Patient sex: M
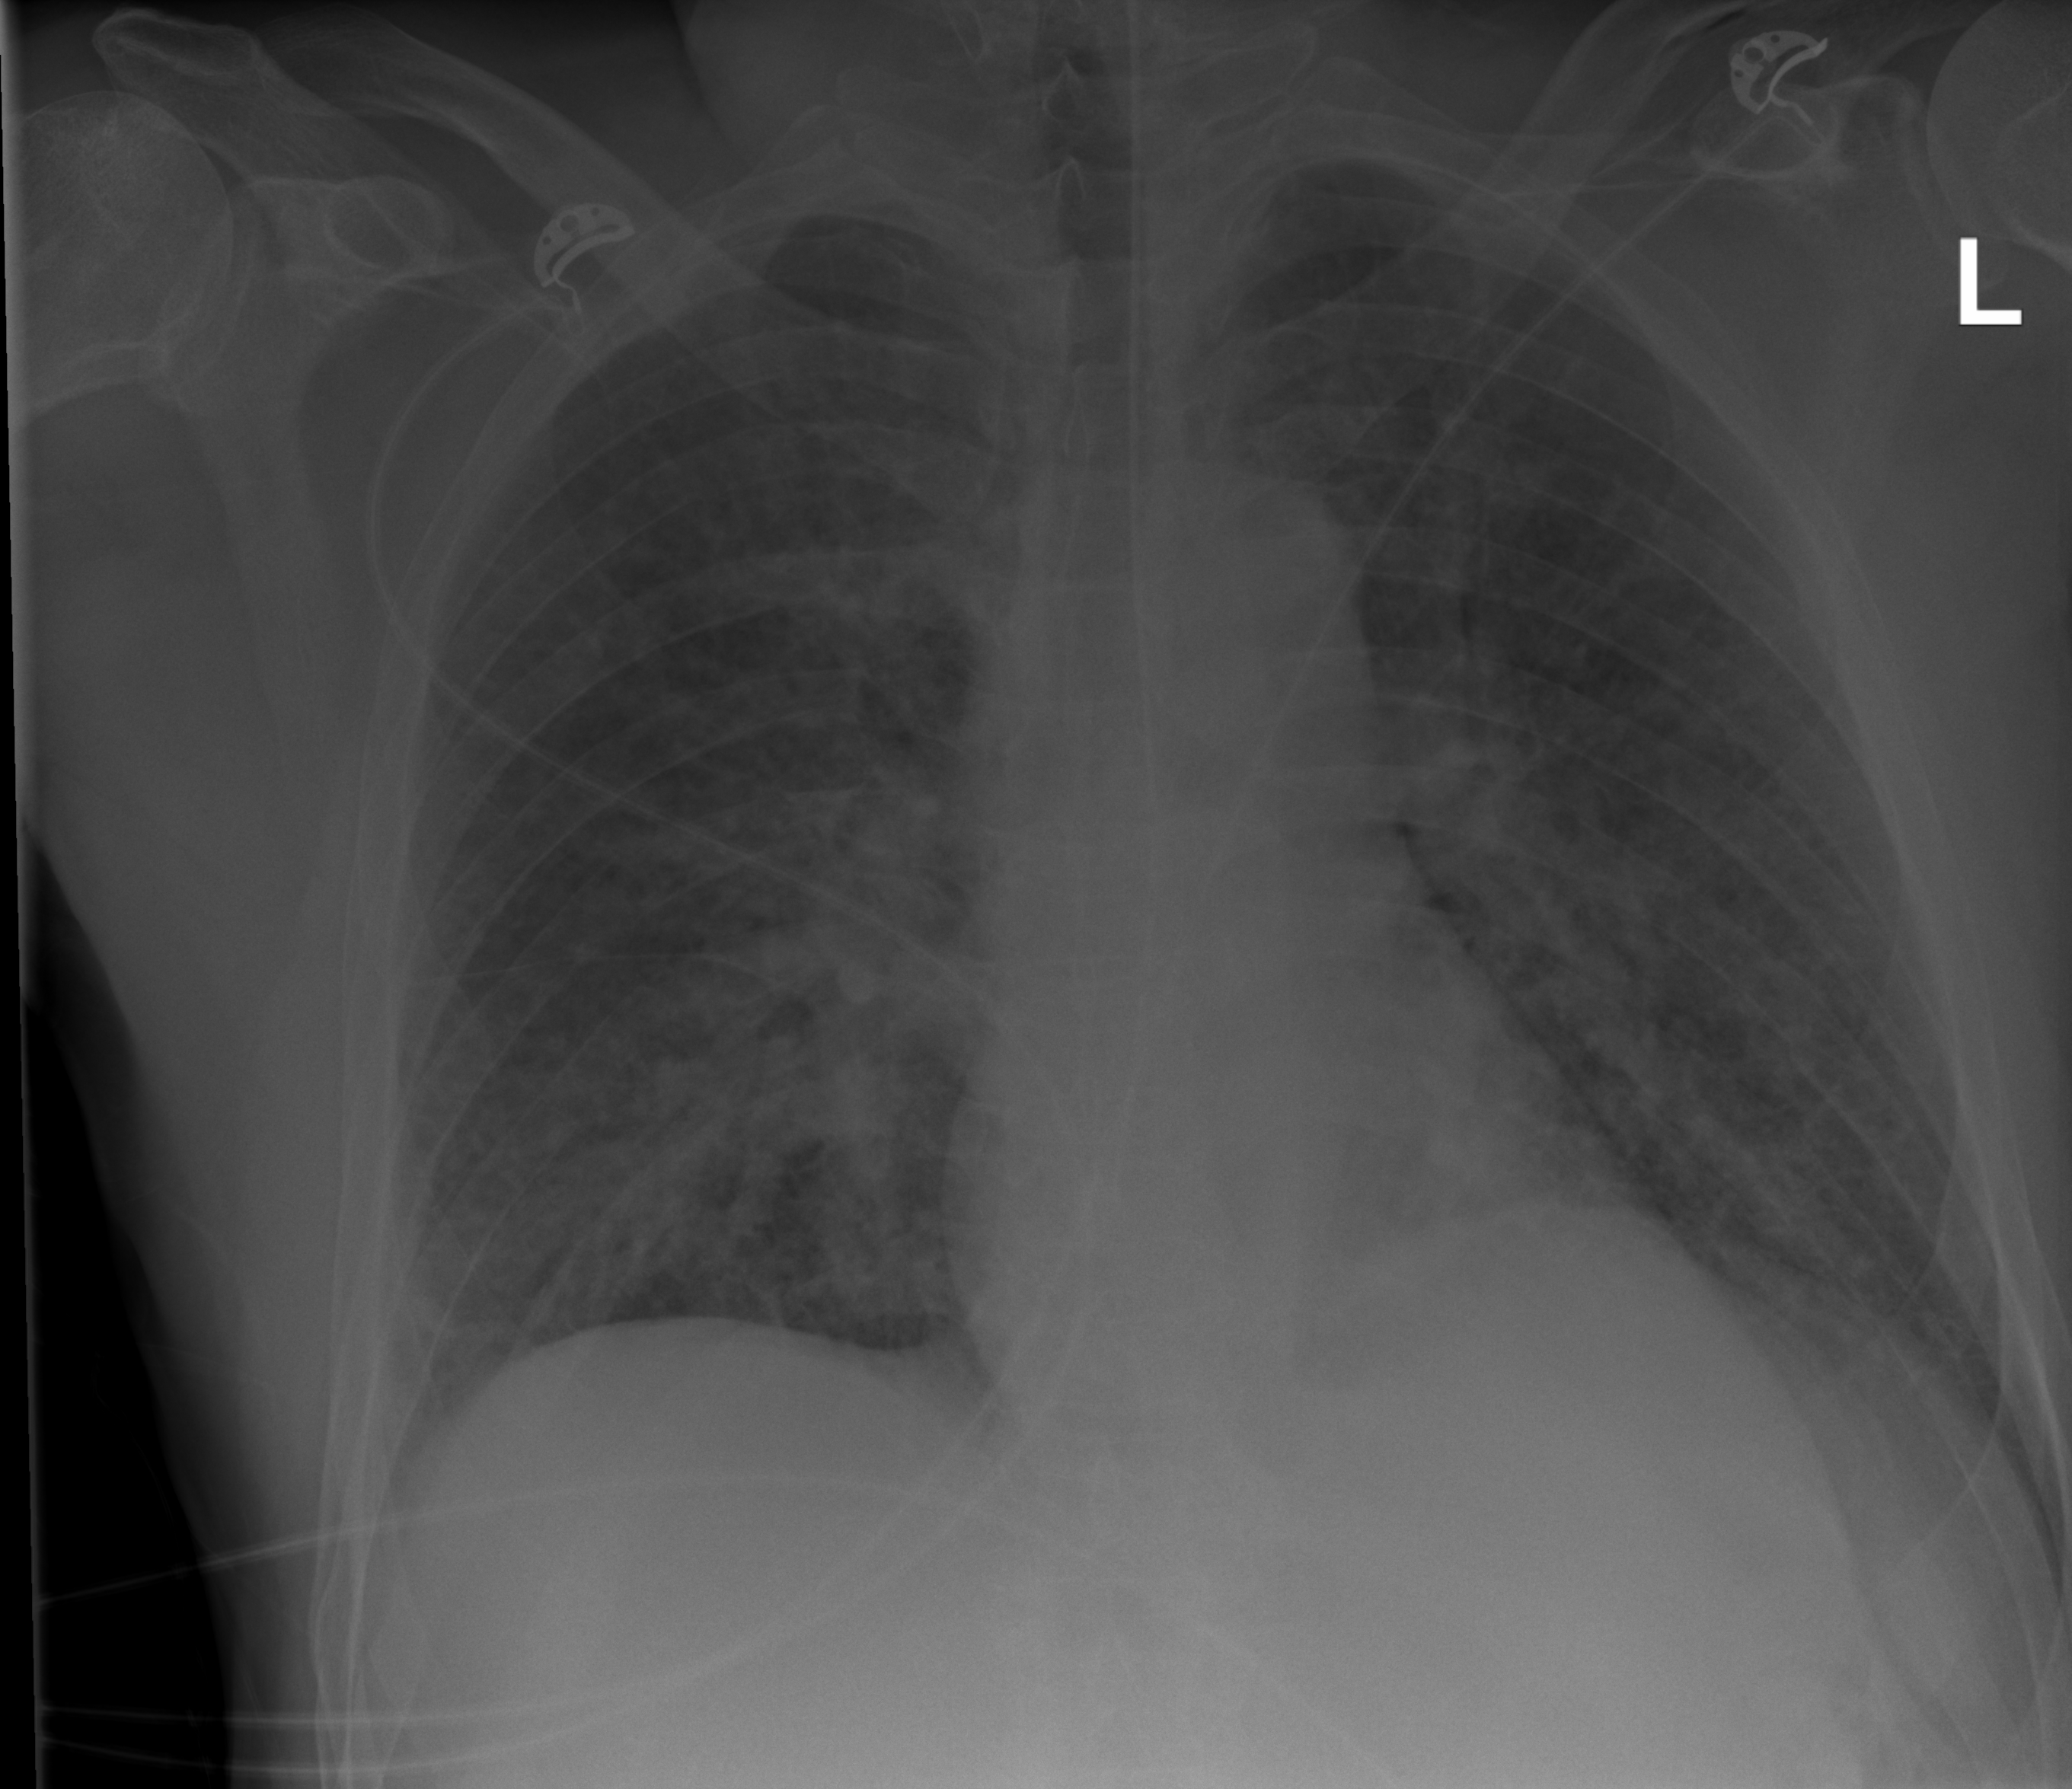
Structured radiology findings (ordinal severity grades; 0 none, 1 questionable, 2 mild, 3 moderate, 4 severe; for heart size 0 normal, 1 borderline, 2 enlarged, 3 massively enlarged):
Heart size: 0
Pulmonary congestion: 2
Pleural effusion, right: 0
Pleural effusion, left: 0
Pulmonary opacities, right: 3
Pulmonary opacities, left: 3
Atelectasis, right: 2
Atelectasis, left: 2